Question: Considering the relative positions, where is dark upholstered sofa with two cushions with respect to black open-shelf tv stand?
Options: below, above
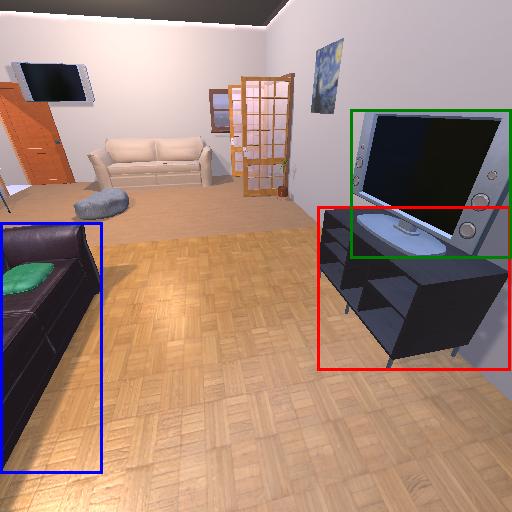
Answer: below